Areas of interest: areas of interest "Ma Luan Wan Music Coast"
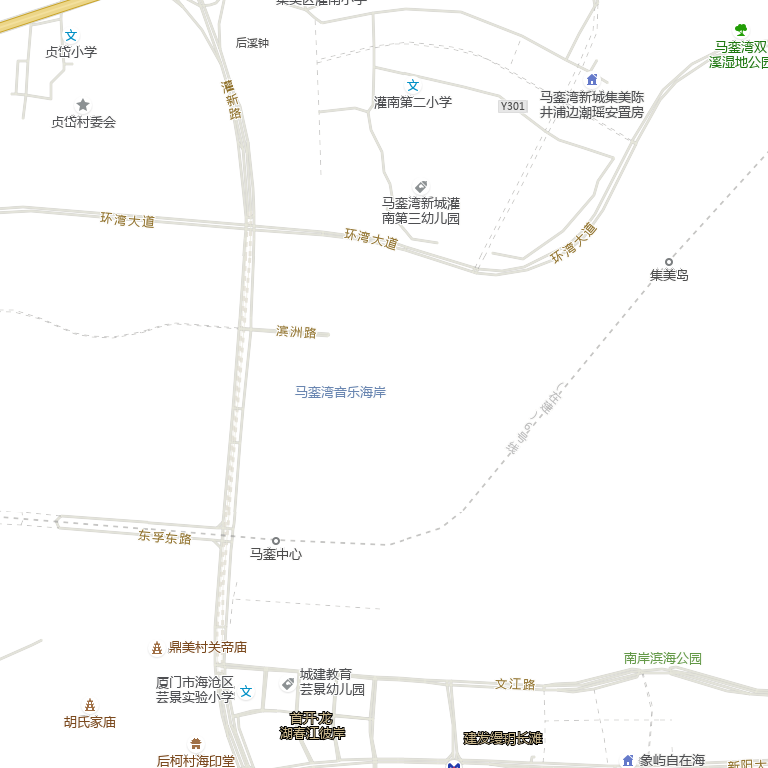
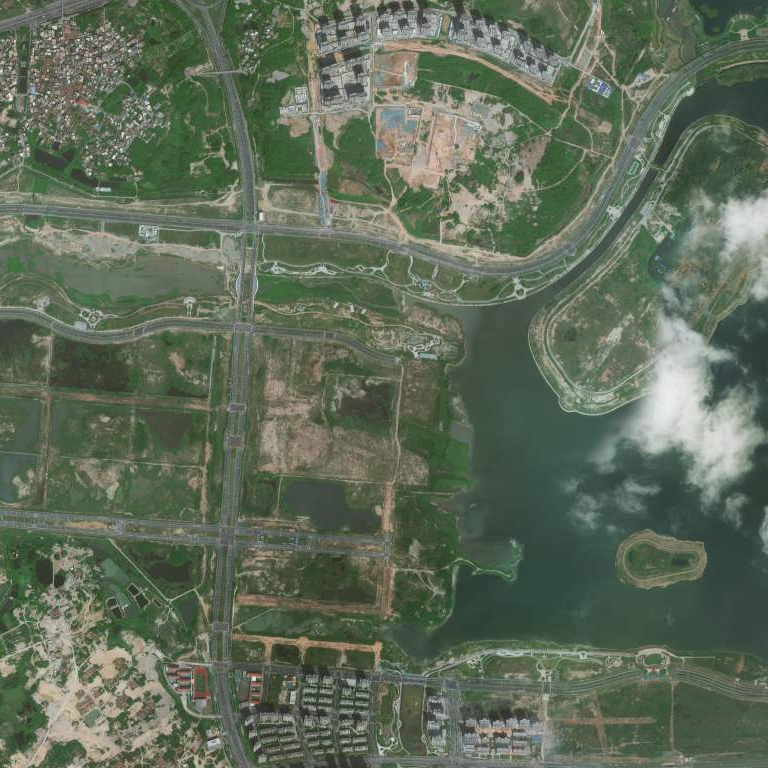